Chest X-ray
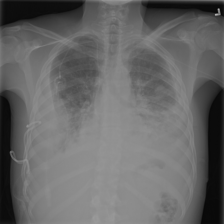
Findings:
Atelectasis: negative
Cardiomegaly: negative
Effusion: positive
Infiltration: negative
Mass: negative
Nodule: negative
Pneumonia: negative
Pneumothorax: negative
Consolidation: negative
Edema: negative
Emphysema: negative
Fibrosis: negative
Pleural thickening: negative
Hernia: negative